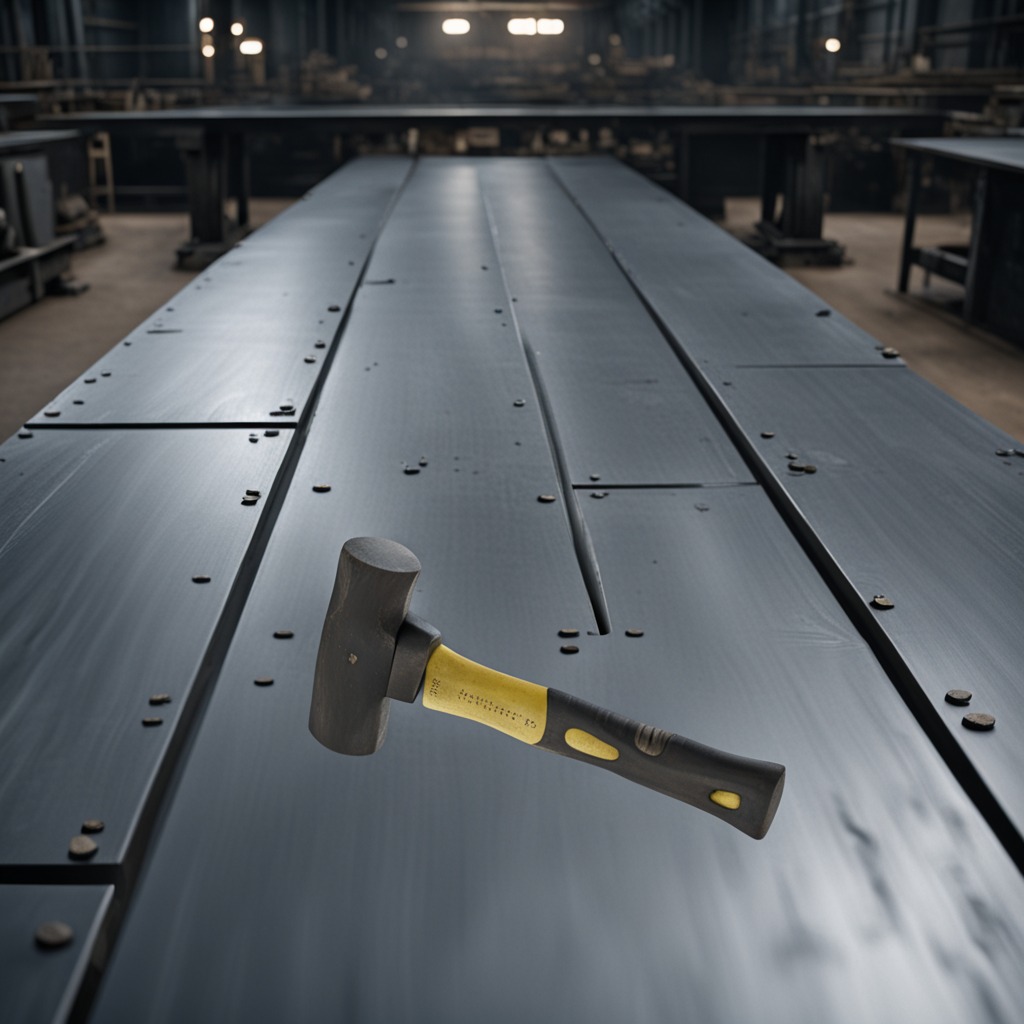
A hammer lies on a cold steel table in a mining workshop gritty textures.